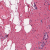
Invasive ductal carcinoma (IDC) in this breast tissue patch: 0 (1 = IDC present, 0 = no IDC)